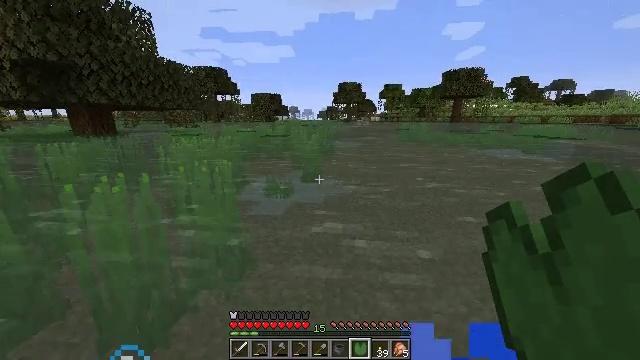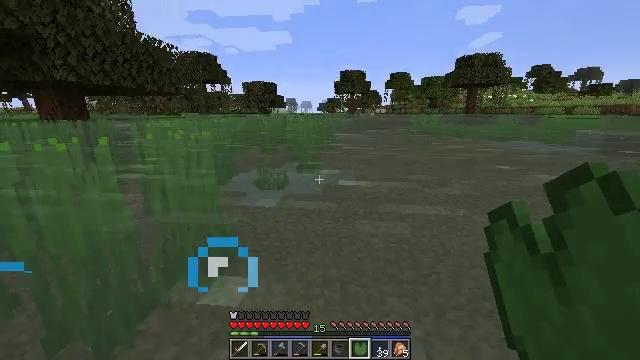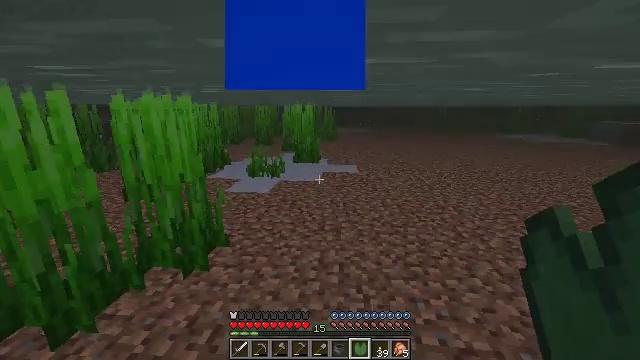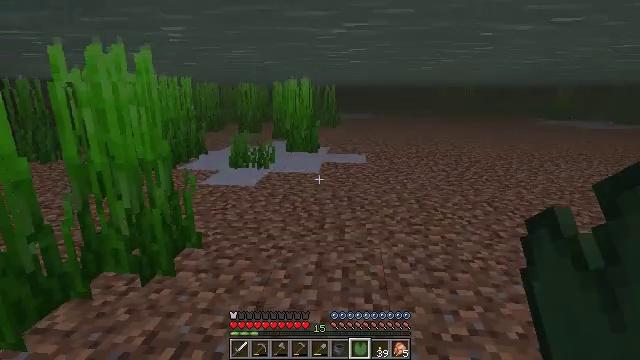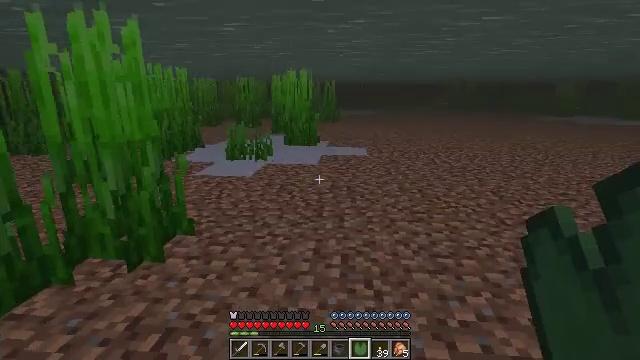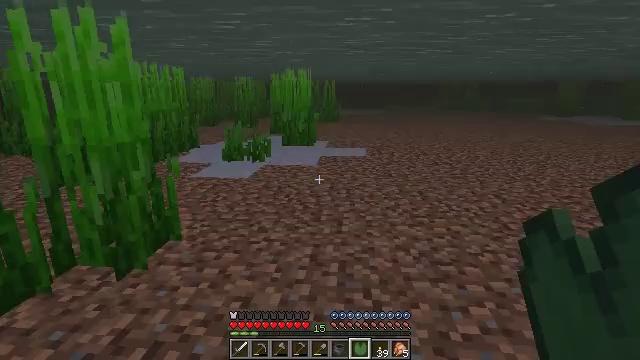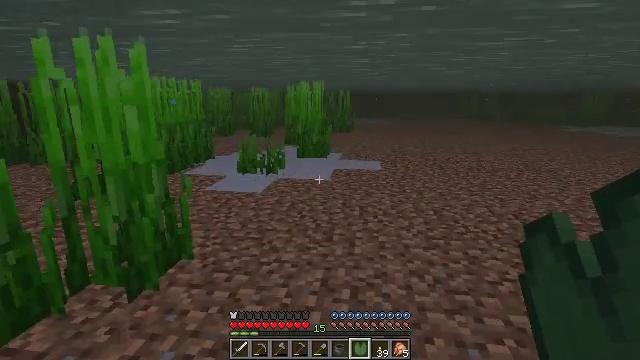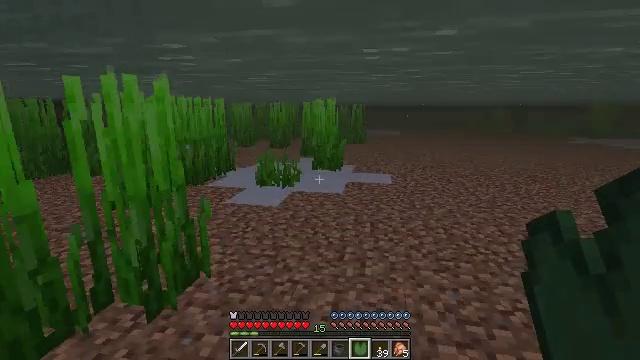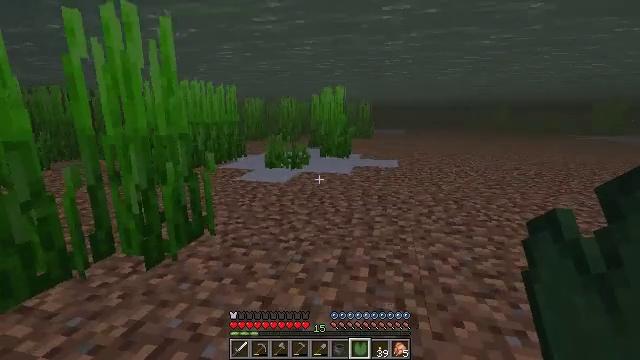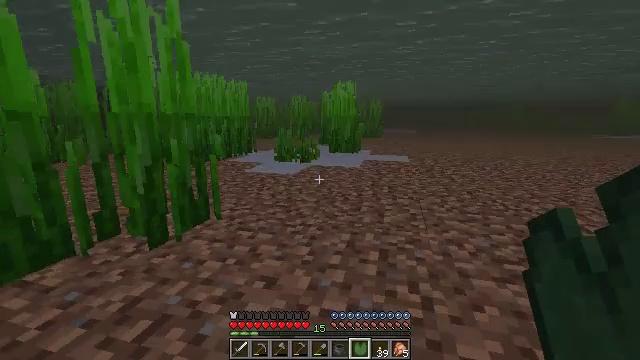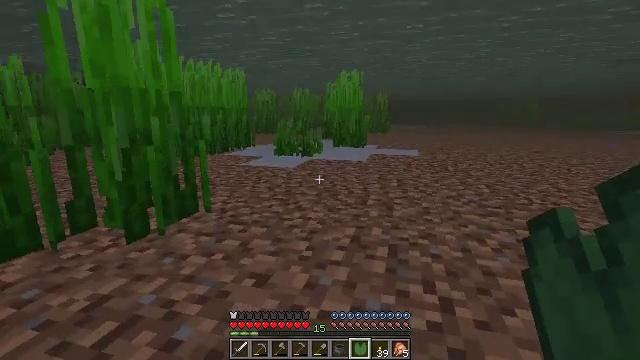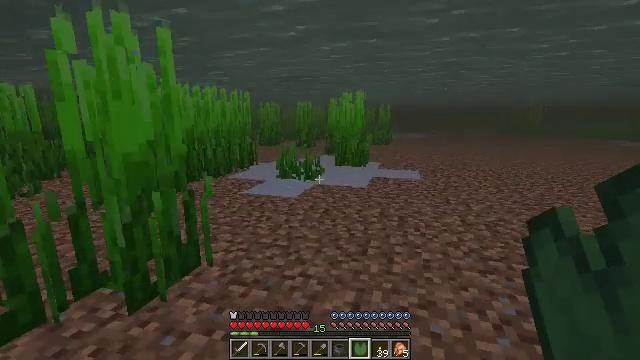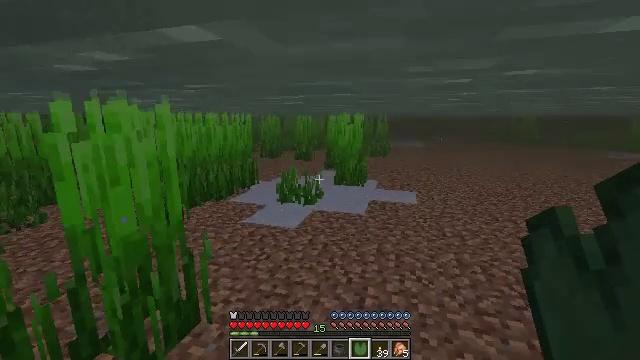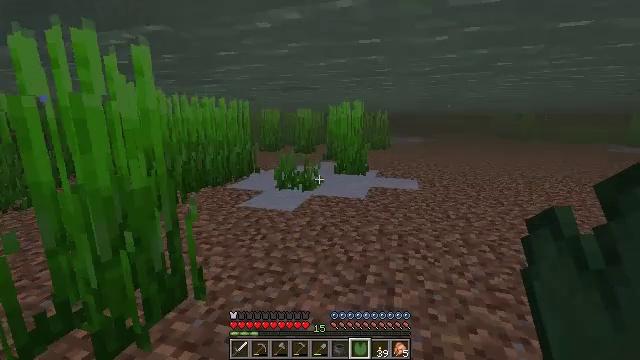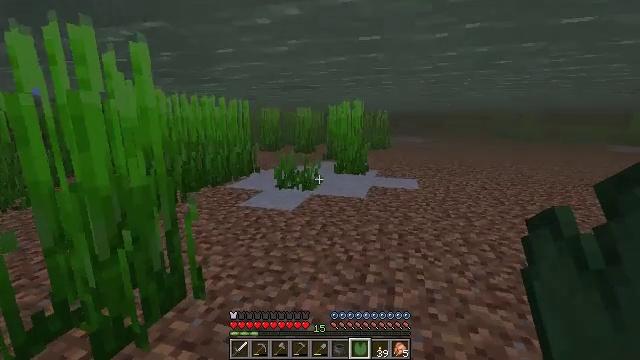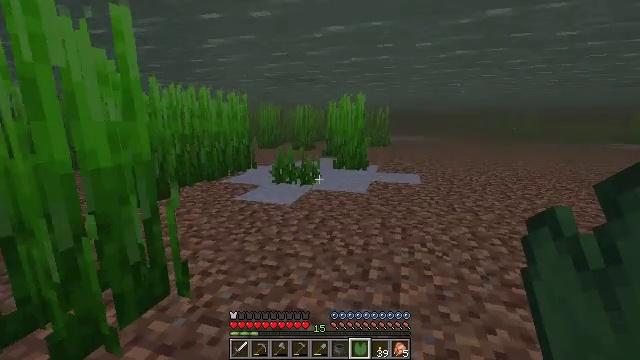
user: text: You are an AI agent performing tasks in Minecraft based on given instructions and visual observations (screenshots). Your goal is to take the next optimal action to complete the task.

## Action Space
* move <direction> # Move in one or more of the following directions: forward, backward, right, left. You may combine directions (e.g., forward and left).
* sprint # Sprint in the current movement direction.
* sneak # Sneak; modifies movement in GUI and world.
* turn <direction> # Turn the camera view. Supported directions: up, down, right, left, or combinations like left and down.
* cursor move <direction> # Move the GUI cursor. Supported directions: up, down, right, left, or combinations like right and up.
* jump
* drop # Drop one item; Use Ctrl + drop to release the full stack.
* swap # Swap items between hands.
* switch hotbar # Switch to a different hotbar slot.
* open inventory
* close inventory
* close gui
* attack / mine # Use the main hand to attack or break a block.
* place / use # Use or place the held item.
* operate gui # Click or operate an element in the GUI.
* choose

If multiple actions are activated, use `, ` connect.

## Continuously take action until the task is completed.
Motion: motion action
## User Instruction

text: Collect tall seagrass by holding left button.
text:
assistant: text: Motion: move forward, sneak
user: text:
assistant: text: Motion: move forward, sneak
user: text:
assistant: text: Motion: move forward
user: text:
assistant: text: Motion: move forward
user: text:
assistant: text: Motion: move forward
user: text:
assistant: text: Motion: move forward, sprint, turn left and up, jump
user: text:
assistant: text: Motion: move forward, sprint, turn left, jump
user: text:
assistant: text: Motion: move forward, sprint, turn left, jump
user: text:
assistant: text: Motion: move forward, sprint, turn left, jump
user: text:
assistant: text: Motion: move forward, sprint, jump
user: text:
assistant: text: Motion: move forward, sprint, jump
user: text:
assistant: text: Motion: move forward, sprint, jump
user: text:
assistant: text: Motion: move forward, sprint, jump
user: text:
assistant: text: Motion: move forward, sprint, jump
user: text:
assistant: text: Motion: move forward, sprint, jump
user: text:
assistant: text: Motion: move forward, sprint, jump
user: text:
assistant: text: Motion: move forward, sprint, jump
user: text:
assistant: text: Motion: move forward, sprint, jump
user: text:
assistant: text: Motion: move forward, sprint, jump
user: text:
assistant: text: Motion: move forward, sprint, turn left, jump
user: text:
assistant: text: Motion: move forward, sprint, turn left, jump
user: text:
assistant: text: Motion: move forward, sprint, jump
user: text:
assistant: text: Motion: move forward, sprint, turn left, jump
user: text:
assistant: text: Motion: move forward, sprint, jump
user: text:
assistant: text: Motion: move forward, sprint, turn left and up, jump
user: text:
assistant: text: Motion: move forward, turn up, jump
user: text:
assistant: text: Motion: move forward, turn up, jump
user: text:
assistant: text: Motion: move forward, jump
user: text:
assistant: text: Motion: move forward, jump
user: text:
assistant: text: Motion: jump